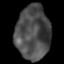
Tissue: lung
Cell type: T cells
Senescence score: 0.2289
Nuclear area (px): 1806
Mean DAPI intensity: 76.504